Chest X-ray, PA view. Patient: 60 years old, sex M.
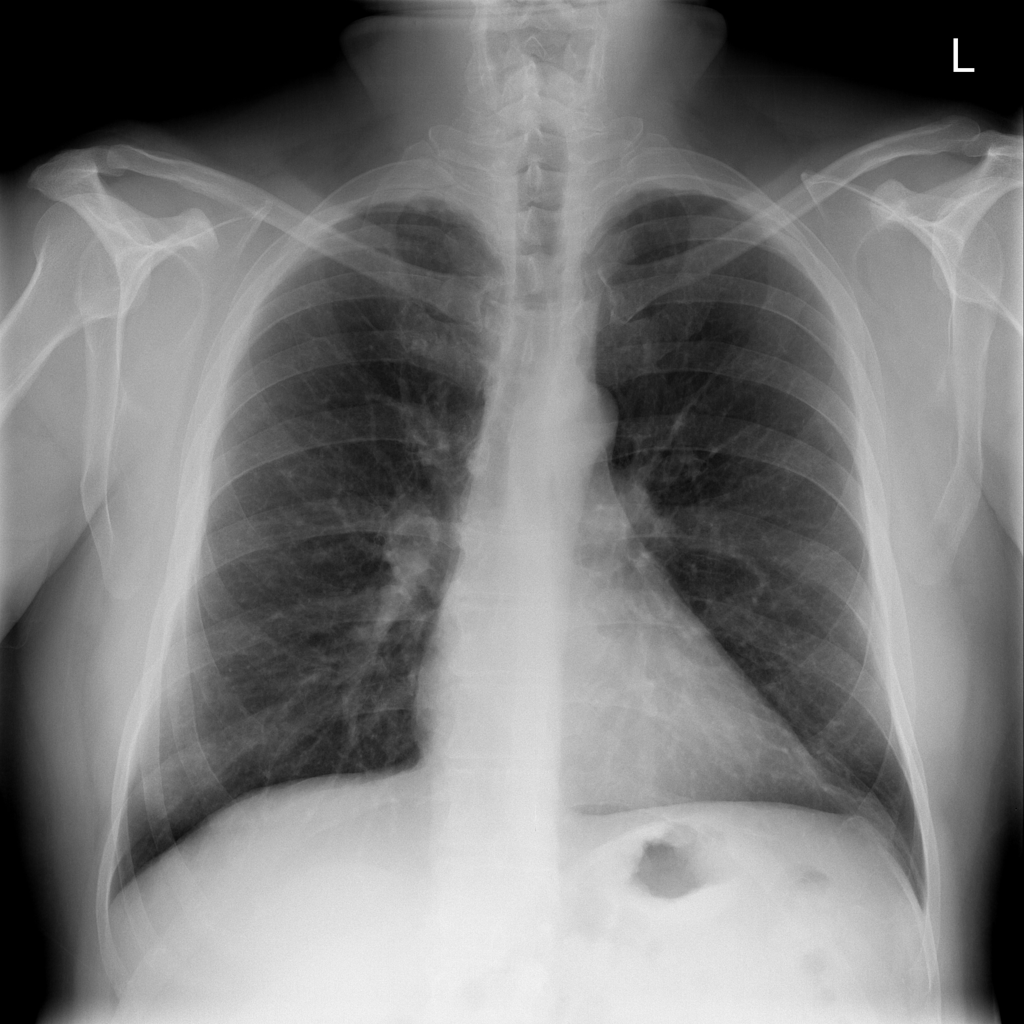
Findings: No Finding